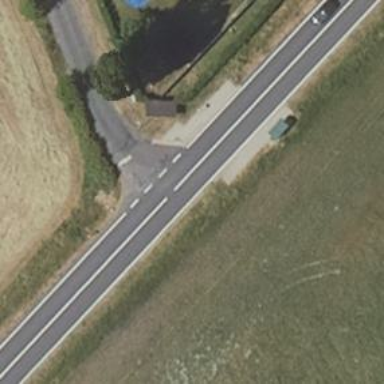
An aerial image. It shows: Stop road.